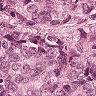
Metastatic tissue present: yes